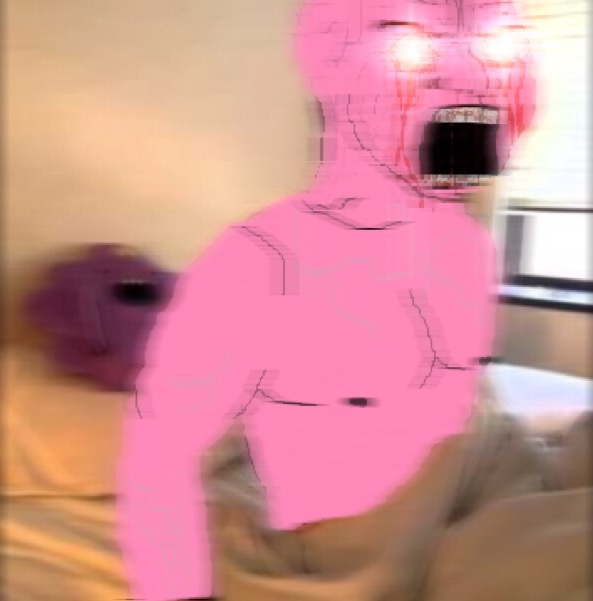
Label: 5_Wojak_with_Background